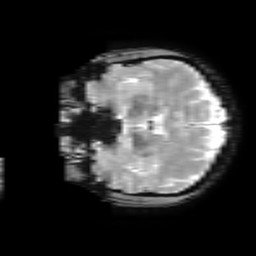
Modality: T2starw
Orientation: coronal
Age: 49
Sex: female
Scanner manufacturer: ge
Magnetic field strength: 3 T
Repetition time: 0.65 s
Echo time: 0.02 s